Question: I recently wrote a python script to select certain files within a directory and save them to a new archive within that directory. The script works with the exception that it creates a duplicate archive within the new archive. I think it has something to do with the arcname I used and the loop but I'm really not sure. As I'm sure is obvious by looking at my code I am a beginner so I am sure there is plenty of room for improvement here. Any ideas as to where the problem is? Also if you have any suggestions for improving the code I'm all ears.
'''
import os,arcpy,zipfile
inputfc = arcpy.GetParameterAsText(0) # User Inputs Feature Class Path
desc = arcpy.Describe(inputfc)
fcname = desc.basename
zname = fcname + ".zip"
gpath = os.path.dirname(inputfc)
zpath = os.path.join(gpath,zname)
zfile = zipfile.ZipFile(zpath, "w")
for f in os.listdir(gpath):
fpath = os.path.join(gpath, f)
if f.startswith(fcname):
zfile.write(fpath,f,compress_type = zipfile.ZIP_DEFLATED)
zfile.close()
'''

Edit: After aruisdante answered my question I decided to just change the zname variable to
zname = "zip" + fcname + ".zip" #ugly but it worked thanks
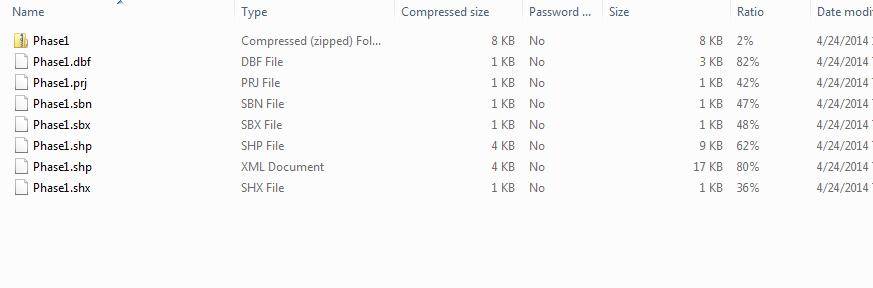
Answer: This:
'''
zfile = zipfile.ZipFile(zpath, "w")
'''
Creates a new Zip file at 'zpath'
'''
for f in os.listdir(gpath):
'''
Iterates through all of the files at 'gpath'. Since 'gpath' is also the root of 'zpath', then the zip file you just created will be one of the files in 'gpath'. So it gets included in the archive. You will need to exclude it:
'''
for f in (filename for filename in os.listdir(gpath) if filename != zname):
'''